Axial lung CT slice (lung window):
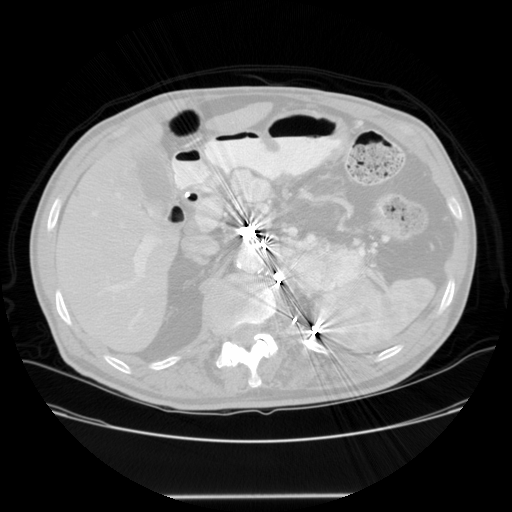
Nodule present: no